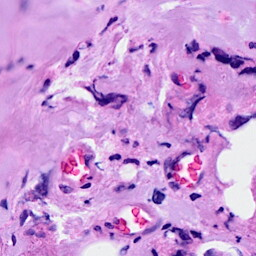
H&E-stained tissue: Breast